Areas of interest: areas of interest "Securities Company"
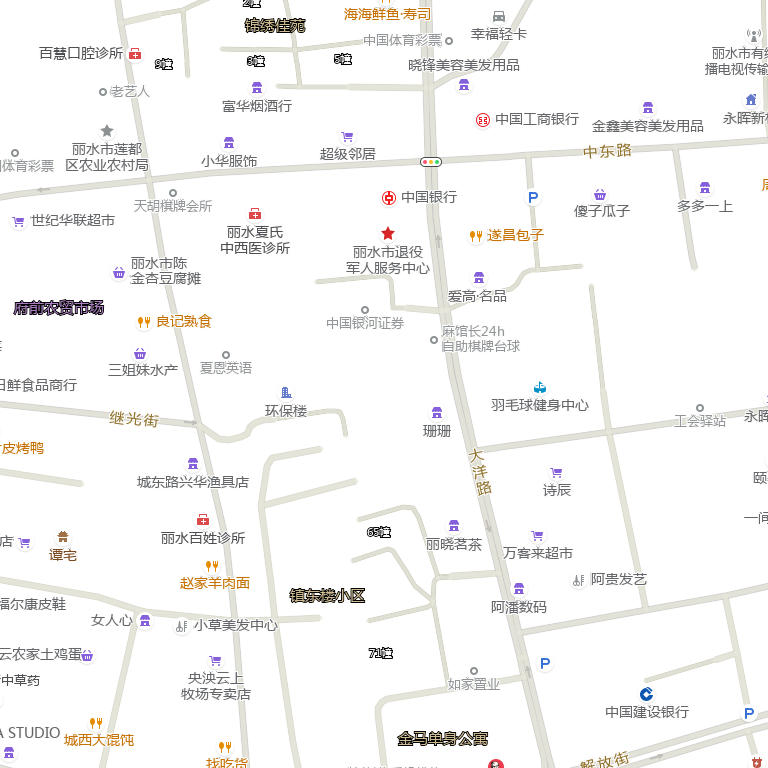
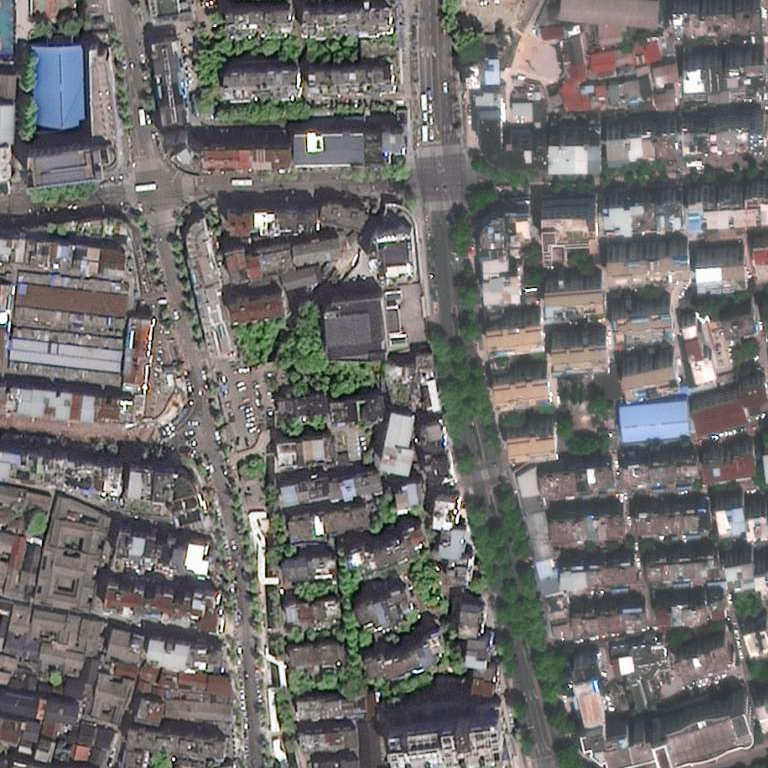